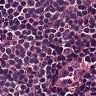
Metastatic tissue present: no